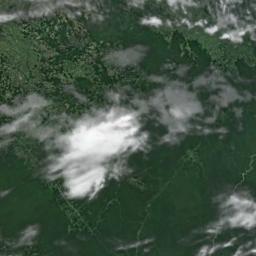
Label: cloud